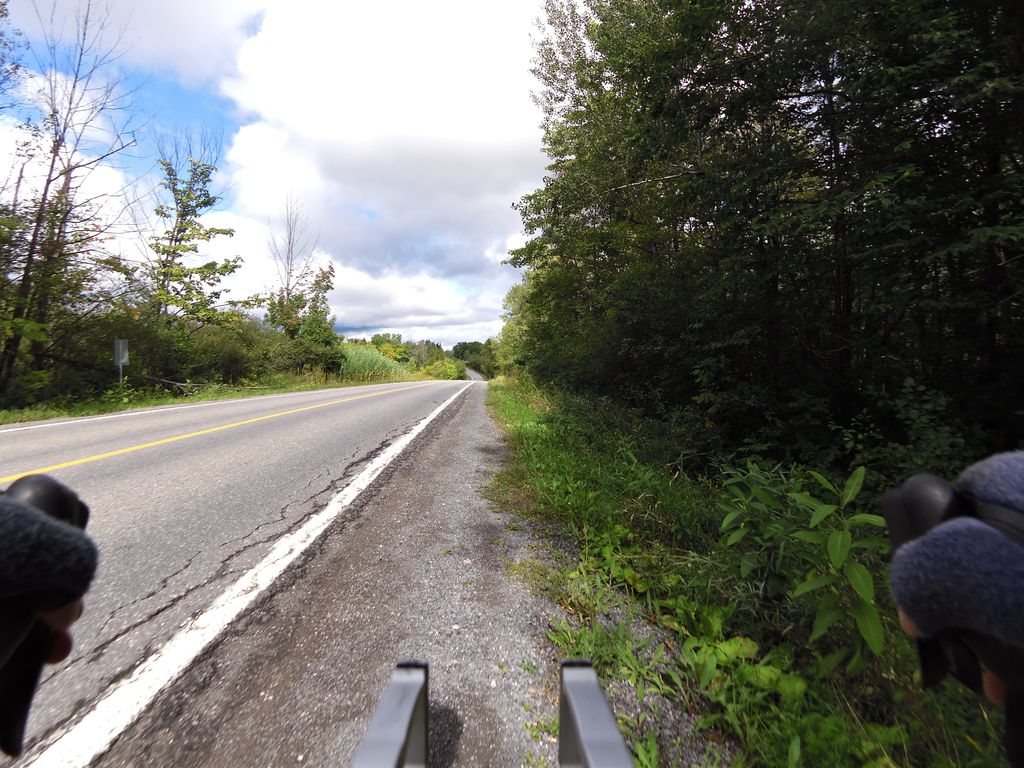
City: ottawa-gatineau